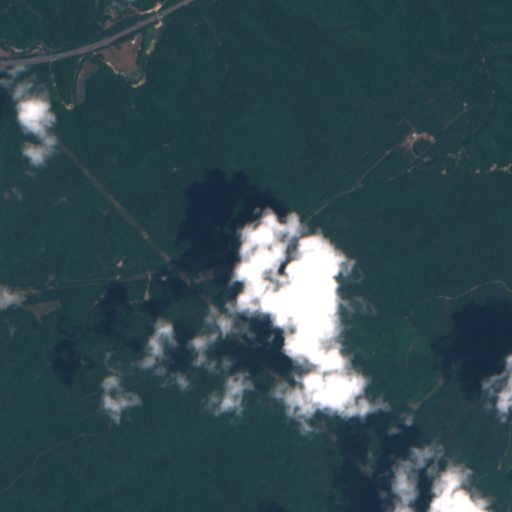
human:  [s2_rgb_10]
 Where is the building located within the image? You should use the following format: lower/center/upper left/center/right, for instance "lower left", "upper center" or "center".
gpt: There is no building in the image.